Question: As part of a project, I am currently using R to analyze some data. I am currently stuck with the retrieving few values from the existing dataset which i have imported from a csv file.
The file looks like:

For my analysis, I wanted to create another column which is the subtraction of the current value of 'x' and its previous value. But the first value of every unique 'i', 'x' would be the same value as it is currently. I am new to R and i was trying various ways for sometime now but still not able to figure out a way to do so. Request your suggestions in the approach that I can follow to achieve this task.
Mydata structure
'''
structure(list(t = 1:10, x = c(34450L, 34469L, 34470L, 34483L,
34488L, 34512L, 34530L, 34553L, 34575L, 34589L), y = c(2<PHONE>,
2<PHONE>, 2<PHONE>, 2<PHONE>, 2<PHONE>,
2<PHONE>, 2<PHONE>, 2<PHONE>, 2<PHONE>,
2<PHONE>), i = c(1L, 1L, 1L, 1L, 1L, 1L, 1L, 1L, 1L,
1L)), .Names = c("t", "x", "y", "i"), row.names = c(NA, 10L), class = "data.frame")
'''
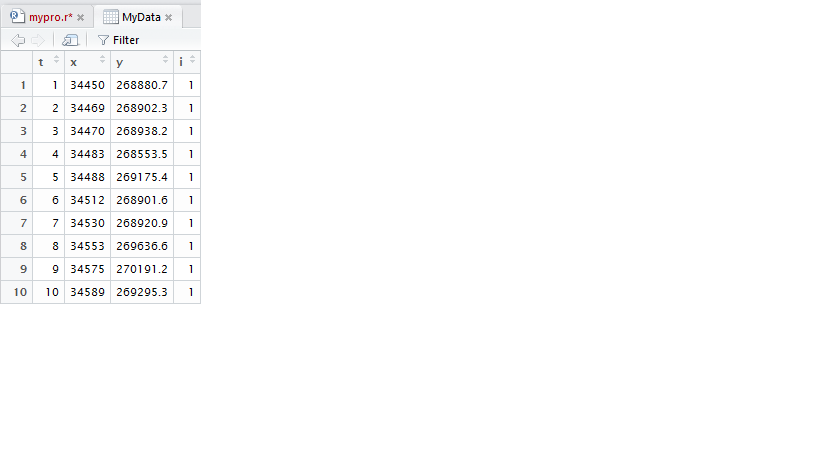
Answer: You can use the package 'data.table' to obtain what you want:
'''
library(data.table)
setDT(MyData)[, x_diff := c(x[1], diff(x)), by=i]
MyData
# t x i x_diff
# 1: 1 34287 1 34287
# 2: 2 34789 1 502
# 3: 3 34409 1 -380
# 4: 4 34883 1 474
# 5: 5 34941 1 58
# 6: 6 34045 2 34045
# 7: 7 34528 2 483
# 8: 8 34893 2 365
# 9: 9 34551 2 -342
# 10: 10 34457 2 -94
'''
'''
set.seed(123)
MyData <- data.frame(t=1:10, x=sample(34000:35000, 10, replace=T), i=rep(1:2, e=5))
'''